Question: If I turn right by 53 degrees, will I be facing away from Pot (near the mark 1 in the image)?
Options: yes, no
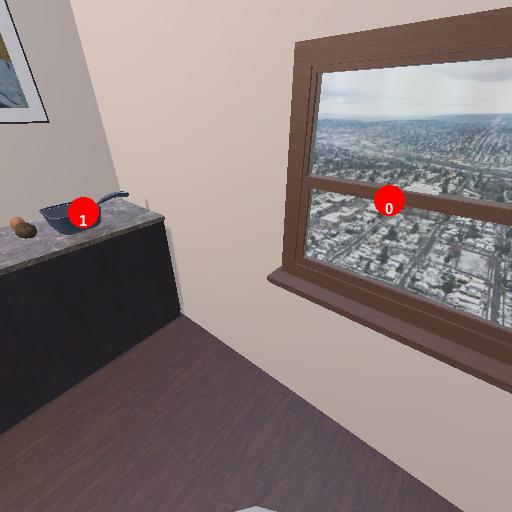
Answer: yes